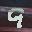
Label: 9